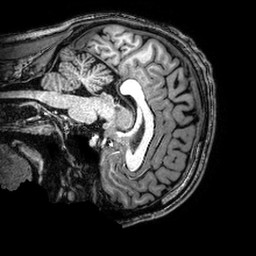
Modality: T1w
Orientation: sagittal
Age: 32
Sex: male